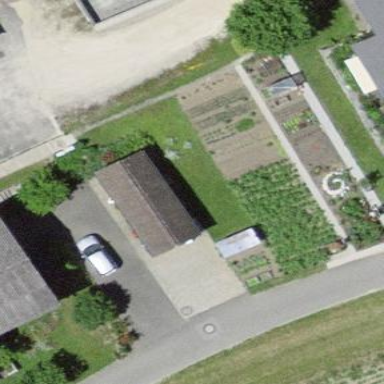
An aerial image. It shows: Garage.